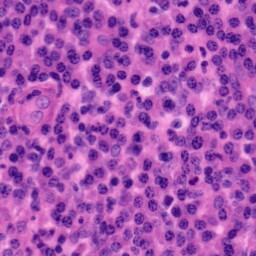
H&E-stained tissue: Tonsil